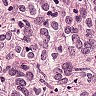
Metastatic tissue present: yes